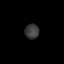
Tissue: skin
Cell type: Others
Senescence score: 0.2808
Nuclear area (px): 204
Mean DAPI intensity: 59.328